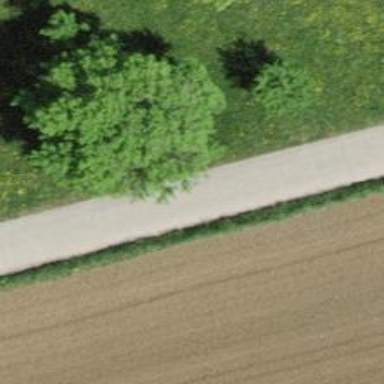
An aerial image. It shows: Well-maintained track road with grade 1 tracktype.